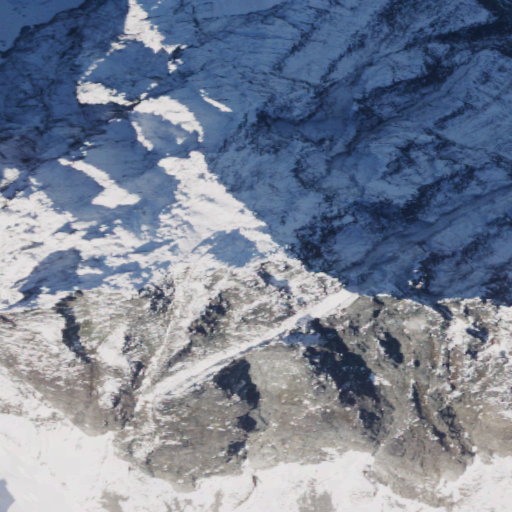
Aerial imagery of mountain in Washington named Cascade Peak containing barren land, grassland, snow, and shrub